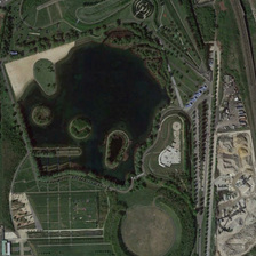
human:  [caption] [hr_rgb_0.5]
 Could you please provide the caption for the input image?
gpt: park green vegetation forms .

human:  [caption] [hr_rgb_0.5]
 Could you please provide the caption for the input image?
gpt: The beach on the lake

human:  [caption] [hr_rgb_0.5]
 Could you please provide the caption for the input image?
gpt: There is a beach in the lake.

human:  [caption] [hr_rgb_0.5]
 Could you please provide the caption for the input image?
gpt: There is a beach in the lake.

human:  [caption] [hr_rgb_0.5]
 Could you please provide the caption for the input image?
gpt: The lake has a beach.